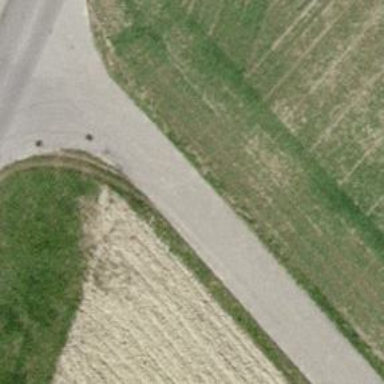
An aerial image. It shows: Residential road with asphalt surface.